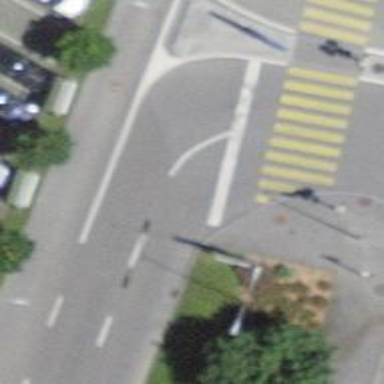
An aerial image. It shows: Road with traffic signals controlling the flow of traffic.